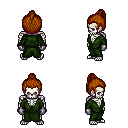
a pixel art fantasy rpg character, male body template, skeleton, green robe, gold greaves, brunette short topknot hairstyle, metal gloves, four views (front, back, left, right), 2x2 character sprite sheet, small pixel art, hard edges, no anti-aliasing